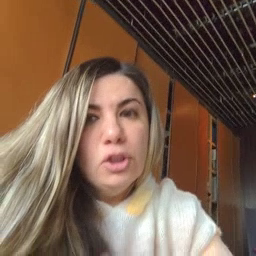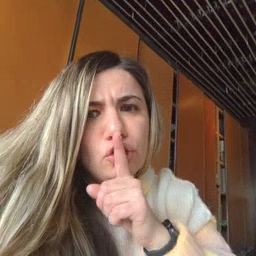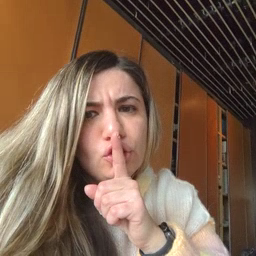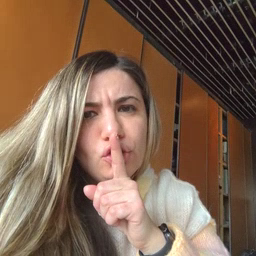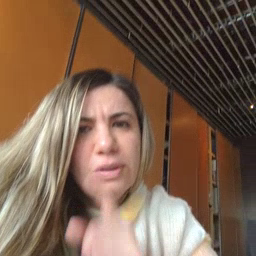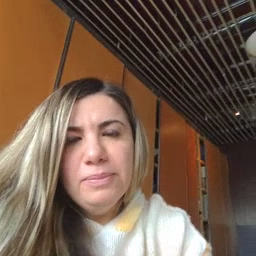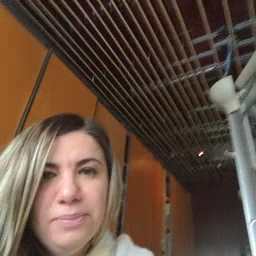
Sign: shhh